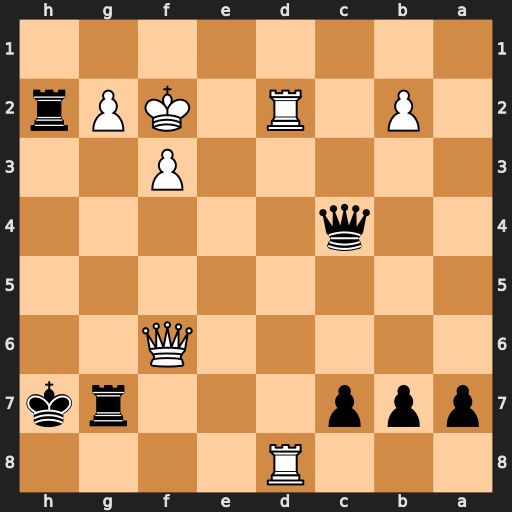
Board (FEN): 3R4/ppp3rk/5Q2/8/2q5/5P2/1P1R1KPr/8
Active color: b
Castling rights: -
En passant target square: -
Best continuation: Rgxg2+ Ke3 Re2+ Rxe2 Rxe2#